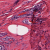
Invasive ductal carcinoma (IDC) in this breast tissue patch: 1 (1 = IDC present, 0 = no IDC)